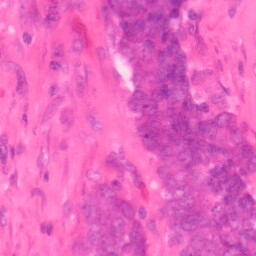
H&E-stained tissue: Colon